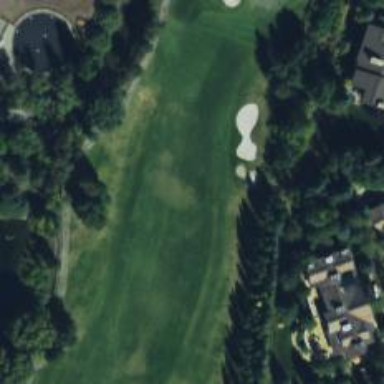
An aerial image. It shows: View of golf hole.